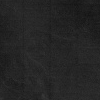
Atmospheric dust classification: dusty